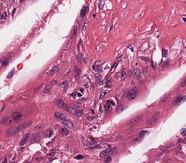
Tumor epithelial tissue: no
Tumor-associated stroma tissue: yes
Normal tissue: no